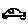
Label: car